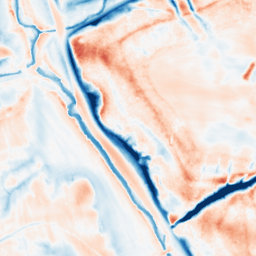
Category: multiscale
Decomposition family: dog_multiscale
Decomposition parameters: sigma_ratio: 2
n_scales: 4
base_sigma: 0.5
Upsampling method: bicubic
Upsampling parameters: scale: 2
Upsampling scale: 2